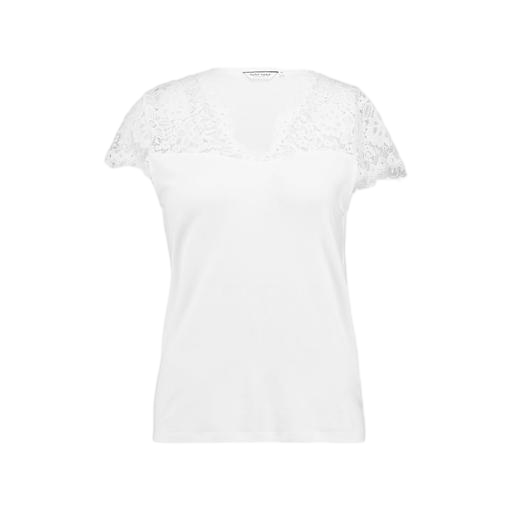
white lace-trimmed short-sleeved t-shirt, lace-yoke t-shirt, white lace t-shirt, white background